Question: I use the following for page title and I want to show 'n' number of white spaces after page title.
'''
<data name="PageResource1.Title" xml:space="preserve">
<value>My Page Title </value>
</data>
'''
But the spaces are rendered as a single space. :(
I can not use non-breakable space in resx file. I get following

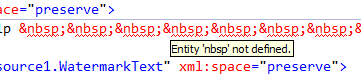
Answer: You should use ' ' instead of white space.
'<value>My Page Title&nbsp;&nbsp;&nbsp;...'